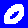
Digit: 0